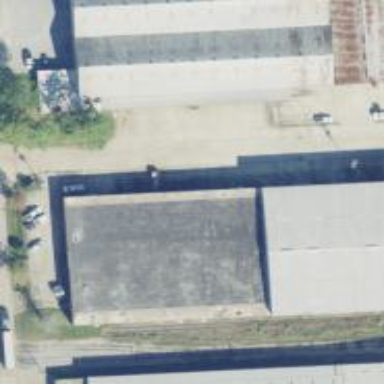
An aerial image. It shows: Industrial building.